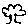
Label: tree